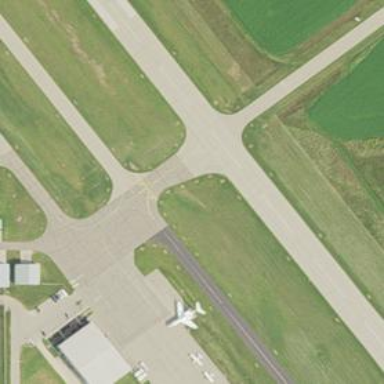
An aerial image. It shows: View of taxiway at the airport.